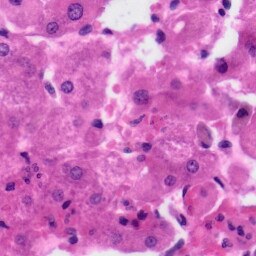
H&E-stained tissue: Liver